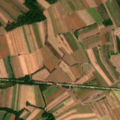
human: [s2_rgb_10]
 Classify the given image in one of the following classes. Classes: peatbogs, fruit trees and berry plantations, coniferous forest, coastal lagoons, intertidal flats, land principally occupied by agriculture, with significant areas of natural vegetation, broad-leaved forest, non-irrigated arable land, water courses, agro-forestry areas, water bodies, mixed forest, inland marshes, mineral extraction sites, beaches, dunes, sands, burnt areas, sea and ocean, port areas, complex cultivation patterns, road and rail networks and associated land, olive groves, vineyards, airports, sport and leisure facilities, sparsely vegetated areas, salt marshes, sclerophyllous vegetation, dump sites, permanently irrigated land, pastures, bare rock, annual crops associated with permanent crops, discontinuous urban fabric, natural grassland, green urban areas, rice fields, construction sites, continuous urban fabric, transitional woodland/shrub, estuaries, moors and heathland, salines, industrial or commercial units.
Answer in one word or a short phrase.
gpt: non-irrigated arable land, land principally occupied by agriculture, with significant areas of natural vegetation